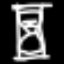
Label: hourglass